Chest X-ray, PA view. Patient: 43 years old, sex M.
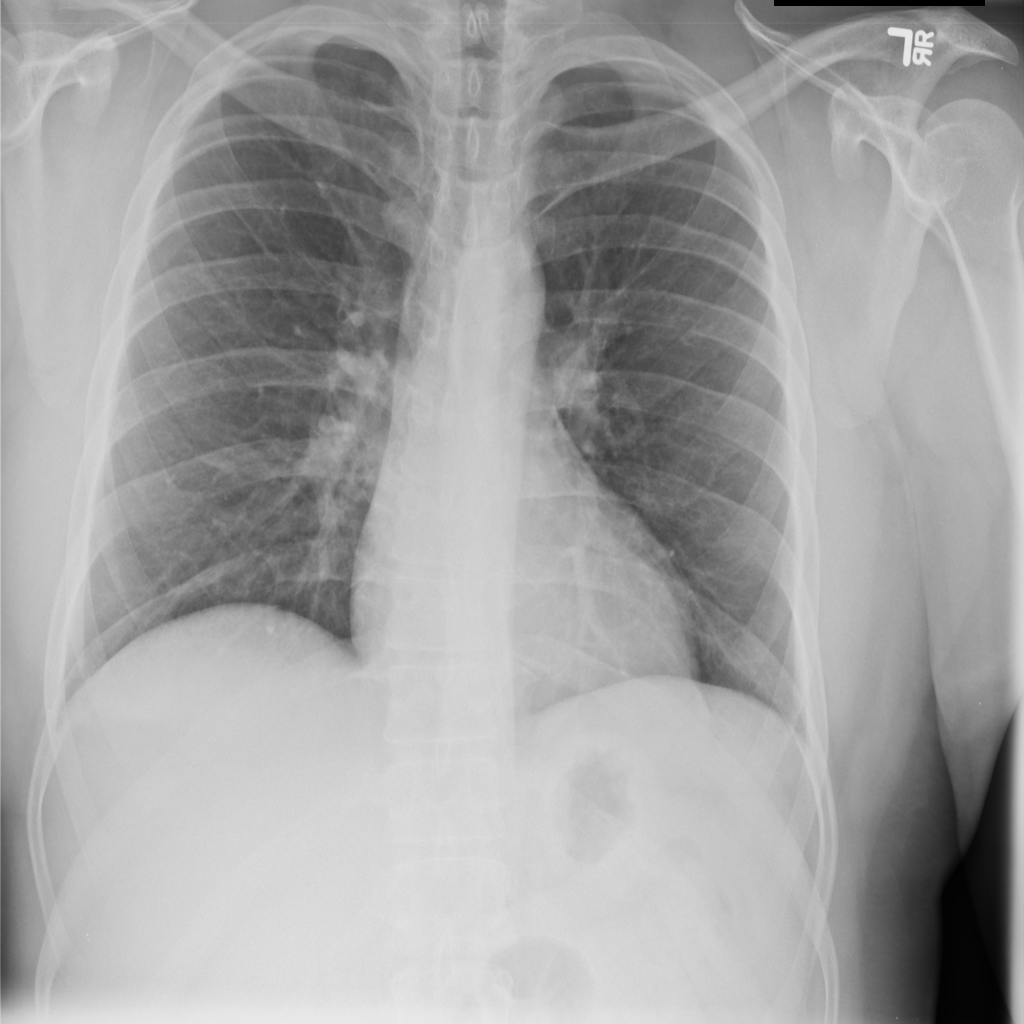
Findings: No Finding